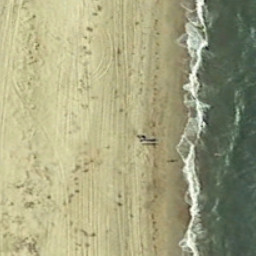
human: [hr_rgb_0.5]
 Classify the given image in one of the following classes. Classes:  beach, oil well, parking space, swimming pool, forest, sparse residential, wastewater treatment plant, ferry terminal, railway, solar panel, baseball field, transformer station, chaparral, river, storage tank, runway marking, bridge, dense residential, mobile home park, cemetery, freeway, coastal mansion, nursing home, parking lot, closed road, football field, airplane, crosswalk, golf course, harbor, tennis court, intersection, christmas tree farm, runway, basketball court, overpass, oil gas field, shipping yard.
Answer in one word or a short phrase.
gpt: beach